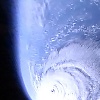
Label: cloud